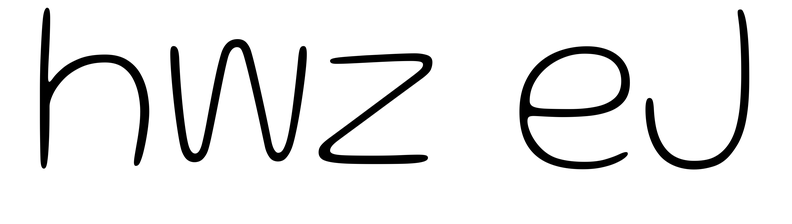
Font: Gluten_Thin